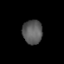
Tissue: lung
Cell type: T cells
Senescence score: 0.185
Nuclear area (px): 467
Mean DAPI intensity: 91.221